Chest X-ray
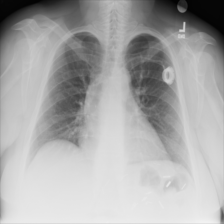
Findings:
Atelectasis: negative
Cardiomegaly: negative
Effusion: negative
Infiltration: negative
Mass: negative
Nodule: negative
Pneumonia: negative
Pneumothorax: negative
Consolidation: negative
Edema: negative
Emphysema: negative
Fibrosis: negative
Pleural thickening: negative
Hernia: negative